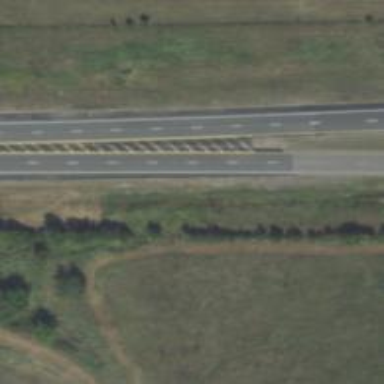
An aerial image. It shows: Trunk highway.